Question: I am working on a sql server 2008 DB and asp.net mvc web E-commerce app.
I have different users feeding their products to the DB, and I want to compare the prices of products with similar names.
I know that string matching is domain specific, but I still need the best generic solution.
What is the most efficient way to group the search results?
Should I compare each of the records recursively using the Levenshtien Distance algorithm?
Should I do it in the DB, or in the code?
Is there a way to implement SSIS Fuzzy Grouping in real time for this task?
Is there an efficient way to do it using the Sql server 2008 free text search?
Edit 1:
What about network-graph analysis. If I'll define a matrix using the Levenshtien Distance algorithm, I could use a clustering algorithm (for example: clauset newman moore) and seperate groups that don't have phonological path between them.
I have attached Nick Johnson (see comment) cat-dog for example (the red lines are the clusters) - and by using the clauset newman moore I am creating 2 different clusters and seperating cats from dogs.
What do you think?

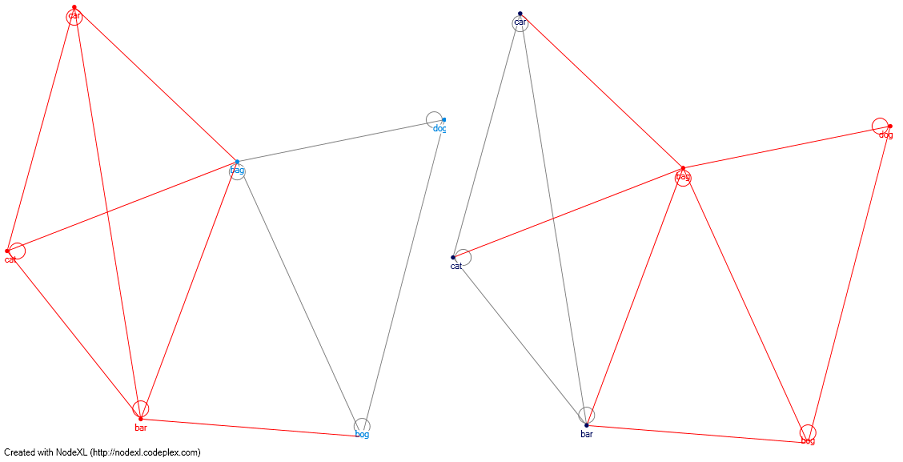
Answer: If you can get ahold of a suitable thesaurus/ontology that basically provides the best clustering possible - since words are leaves in a concept tree, distance in the tree is the distance between words in a semantic sense. Thus cat and dog aren't nearly as close as tabby and calico (cat), but they're substantially closer than cat and banana, which themselves are closer than cat(n.) and jump(v.).
Allowing for small spelling errors (by looking for similarly spelled words that are in the thesaurus for words that aren't) could increase robustness, but it could also create unexpected results as a result of homonyms.
As for doing it in the database or in code, do it in code. To the extent that you can cache, that will be faster.